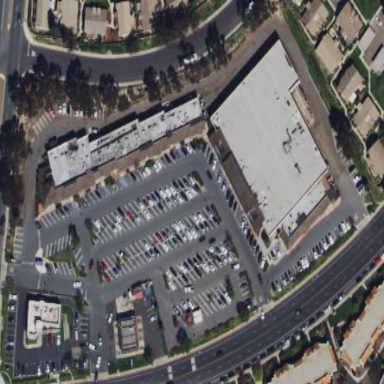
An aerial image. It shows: Retail area.